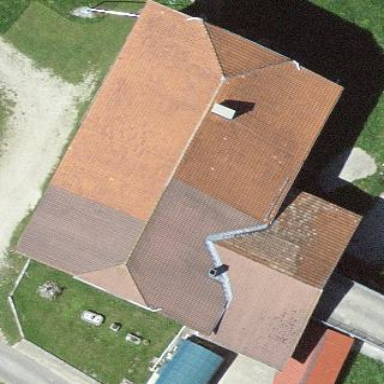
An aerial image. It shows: Farm building.